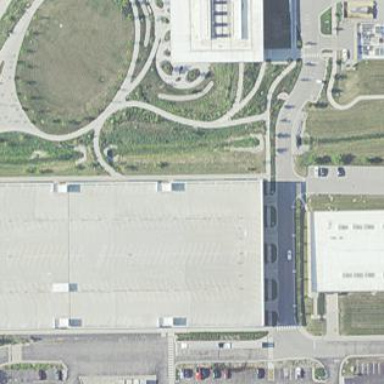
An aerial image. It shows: Garage building.